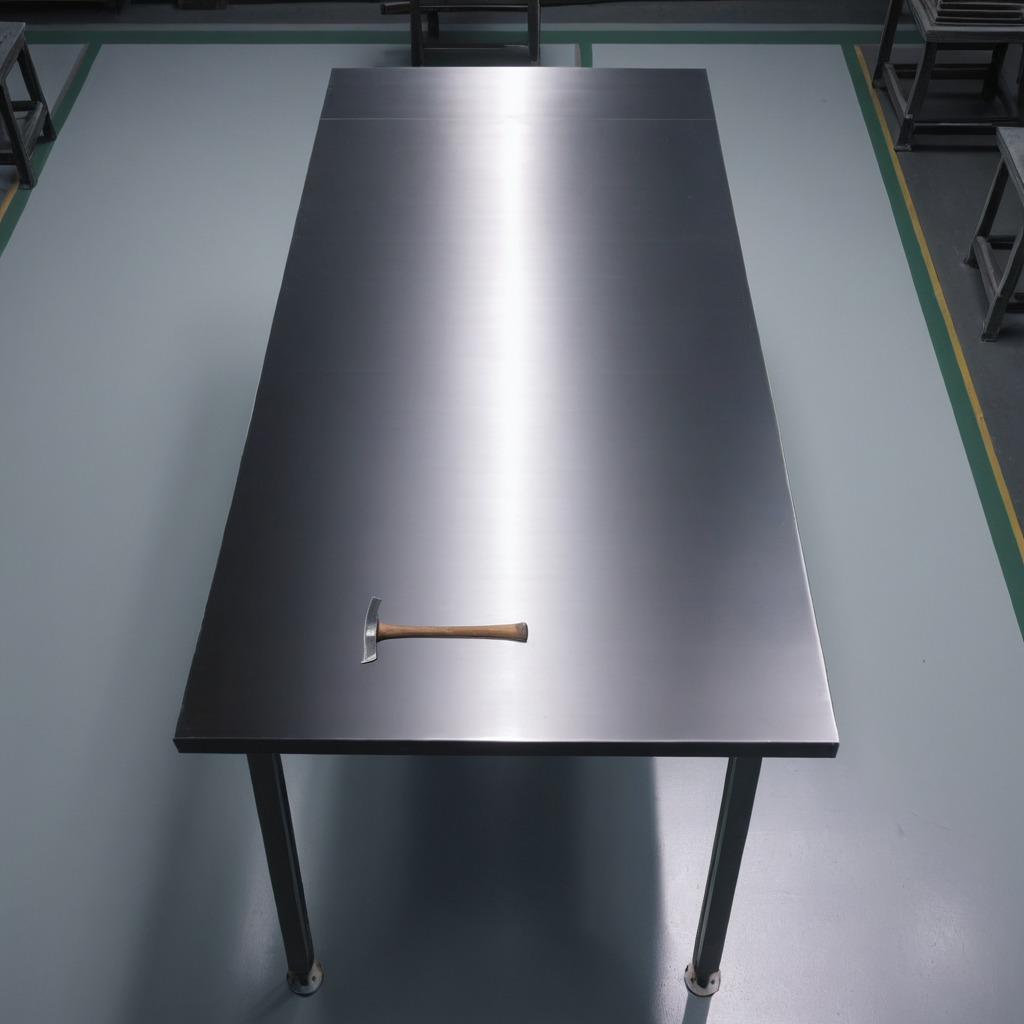
A hammer is lying on the tabletop.